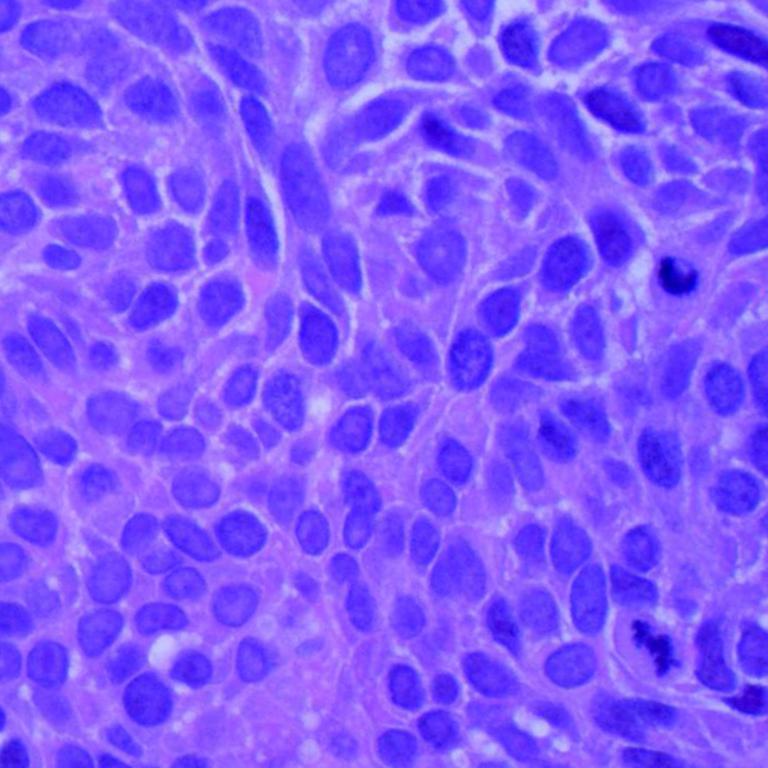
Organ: lung
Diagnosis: squamous carcinomas